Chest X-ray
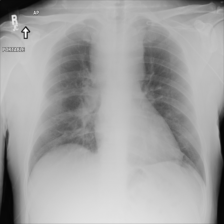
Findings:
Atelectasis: negative
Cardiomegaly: negative
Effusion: negative
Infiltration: negative
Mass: negative
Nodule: negative
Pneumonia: negative
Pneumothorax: negative
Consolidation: negative
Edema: negative
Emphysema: negative
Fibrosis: negative
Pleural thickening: negative
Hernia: negative